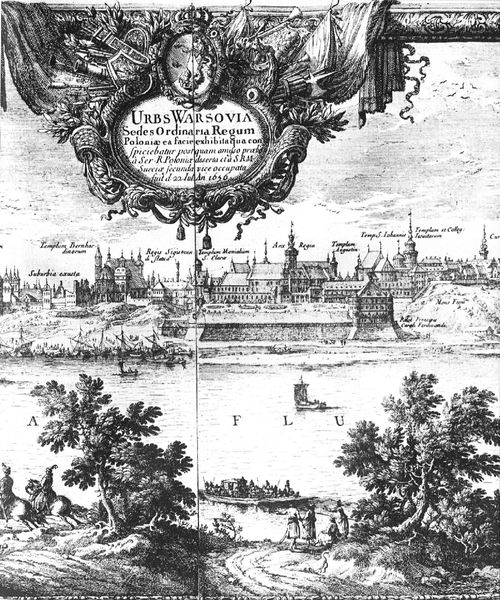
Titel: Fragment einer Warschau Ansicht
Künstler: Erik Dahlberg
Schlagwörter: baum, wasser, bäume, fluss, menschen, see, stadt, ufer, grau, schwarz, zeichnung, schloss, mensch, häuser, busch, kirche, boot, boote, reiter, schiff, schiffe, schrift, vedute, dächer, mauer, hafen, kirchen, stadtansicht, türme, stich, wappen, karte, fisch, latein, stadtplan, italienisch, bewohner, floß, weichsel, warschau, 1656, suburbia, arx regia, warsovia